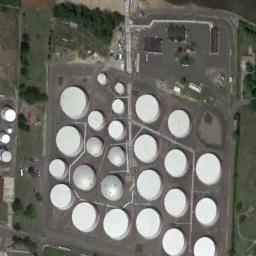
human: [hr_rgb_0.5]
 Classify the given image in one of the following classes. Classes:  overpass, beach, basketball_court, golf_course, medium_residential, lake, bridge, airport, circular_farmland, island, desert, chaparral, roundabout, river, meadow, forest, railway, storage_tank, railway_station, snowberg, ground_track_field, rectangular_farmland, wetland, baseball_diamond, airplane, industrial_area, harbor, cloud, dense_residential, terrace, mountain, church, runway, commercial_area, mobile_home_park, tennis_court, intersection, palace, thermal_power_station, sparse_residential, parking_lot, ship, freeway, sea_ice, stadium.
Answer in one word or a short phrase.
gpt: storage_tank